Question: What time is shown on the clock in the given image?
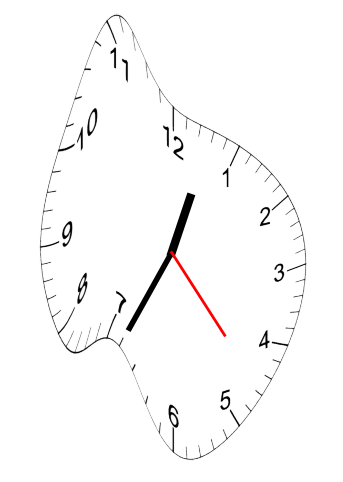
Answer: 12:34:23